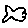
Label: fish